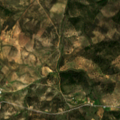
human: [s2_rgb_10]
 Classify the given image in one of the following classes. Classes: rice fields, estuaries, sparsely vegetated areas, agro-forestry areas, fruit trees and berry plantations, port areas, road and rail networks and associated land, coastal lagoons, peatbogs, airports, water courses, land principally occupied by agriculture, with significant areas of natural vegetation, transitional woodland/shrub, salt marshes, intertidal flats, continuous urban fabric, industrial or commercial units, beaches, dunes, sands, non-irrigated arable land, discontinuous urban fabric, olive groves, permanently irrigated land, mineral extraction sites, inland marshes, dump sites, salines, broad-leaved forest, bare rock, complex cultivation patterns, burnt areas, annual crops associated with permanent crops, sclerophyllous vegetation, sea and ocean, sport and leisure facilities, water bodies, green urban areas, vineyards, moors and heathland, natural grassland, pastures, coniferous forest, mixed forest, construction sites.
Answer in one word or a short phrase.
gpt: land principally occupied by agriculture, with significant areas of natural vegetation, agro-forestry areas, transitional woodland/shrub